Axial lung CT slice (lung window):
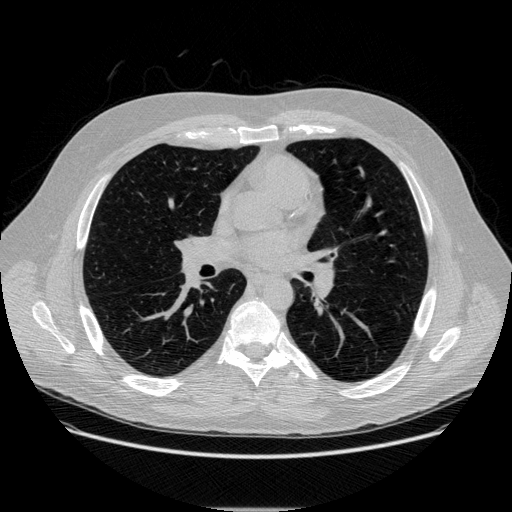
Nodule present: no